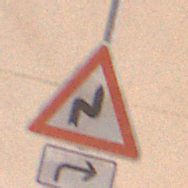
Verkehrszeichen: DoppelkurveRechts
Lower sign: RichtungsangabeDurchPfeile5
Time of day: Midday
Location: Outdoor (Urban)
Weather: PartlyCloudy
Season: NotSpecified
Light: Natural